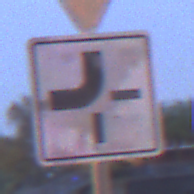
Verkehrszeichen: VerlaufVorfahrtsstrasse2
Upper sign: VorfahrtGewaehren
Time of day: Night
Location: Outdoor (Urban)
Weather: PartlyCloudy
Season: NotSpecified
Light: Artificial